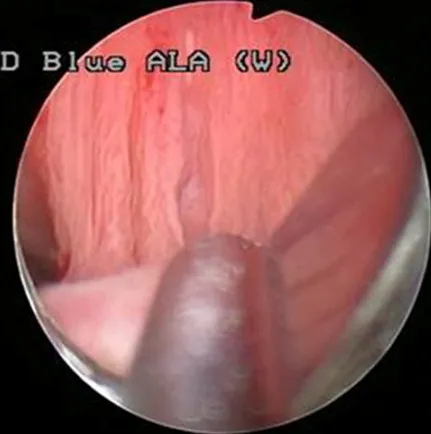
Urethroscopy. (B) Prostatic urethra with longitudinal mucosal folds between the verumontanum and bladder neck.
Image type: endoscopy (other_endoscopy)